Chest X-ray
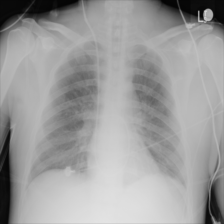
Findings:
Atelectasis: negative
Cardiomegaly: negative
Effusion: negative
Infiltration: negative
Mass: negative
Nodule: negative
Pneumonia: negative
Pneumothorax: negative
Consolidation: negative
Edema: negative
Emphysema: negative
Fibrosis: negative
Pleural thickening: negative
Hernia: negative